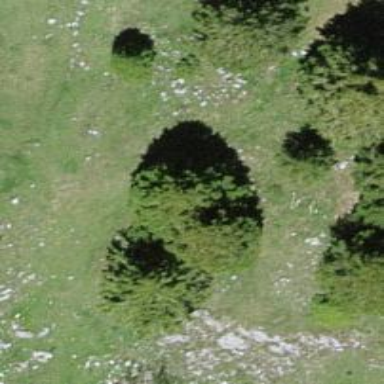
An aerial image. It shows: Evergreen needle-leaved tree.